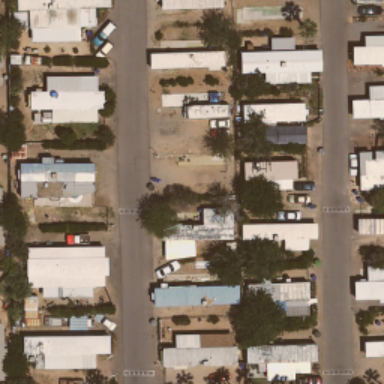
Many mobile homes arranged in lines in the mobile home park .